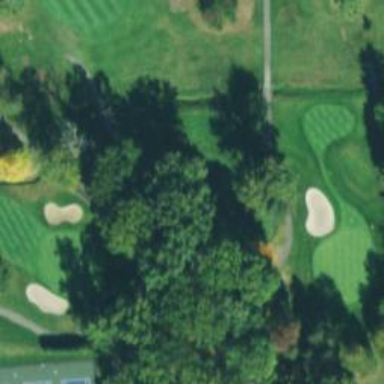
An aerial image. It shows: Golf tee.